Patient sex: M
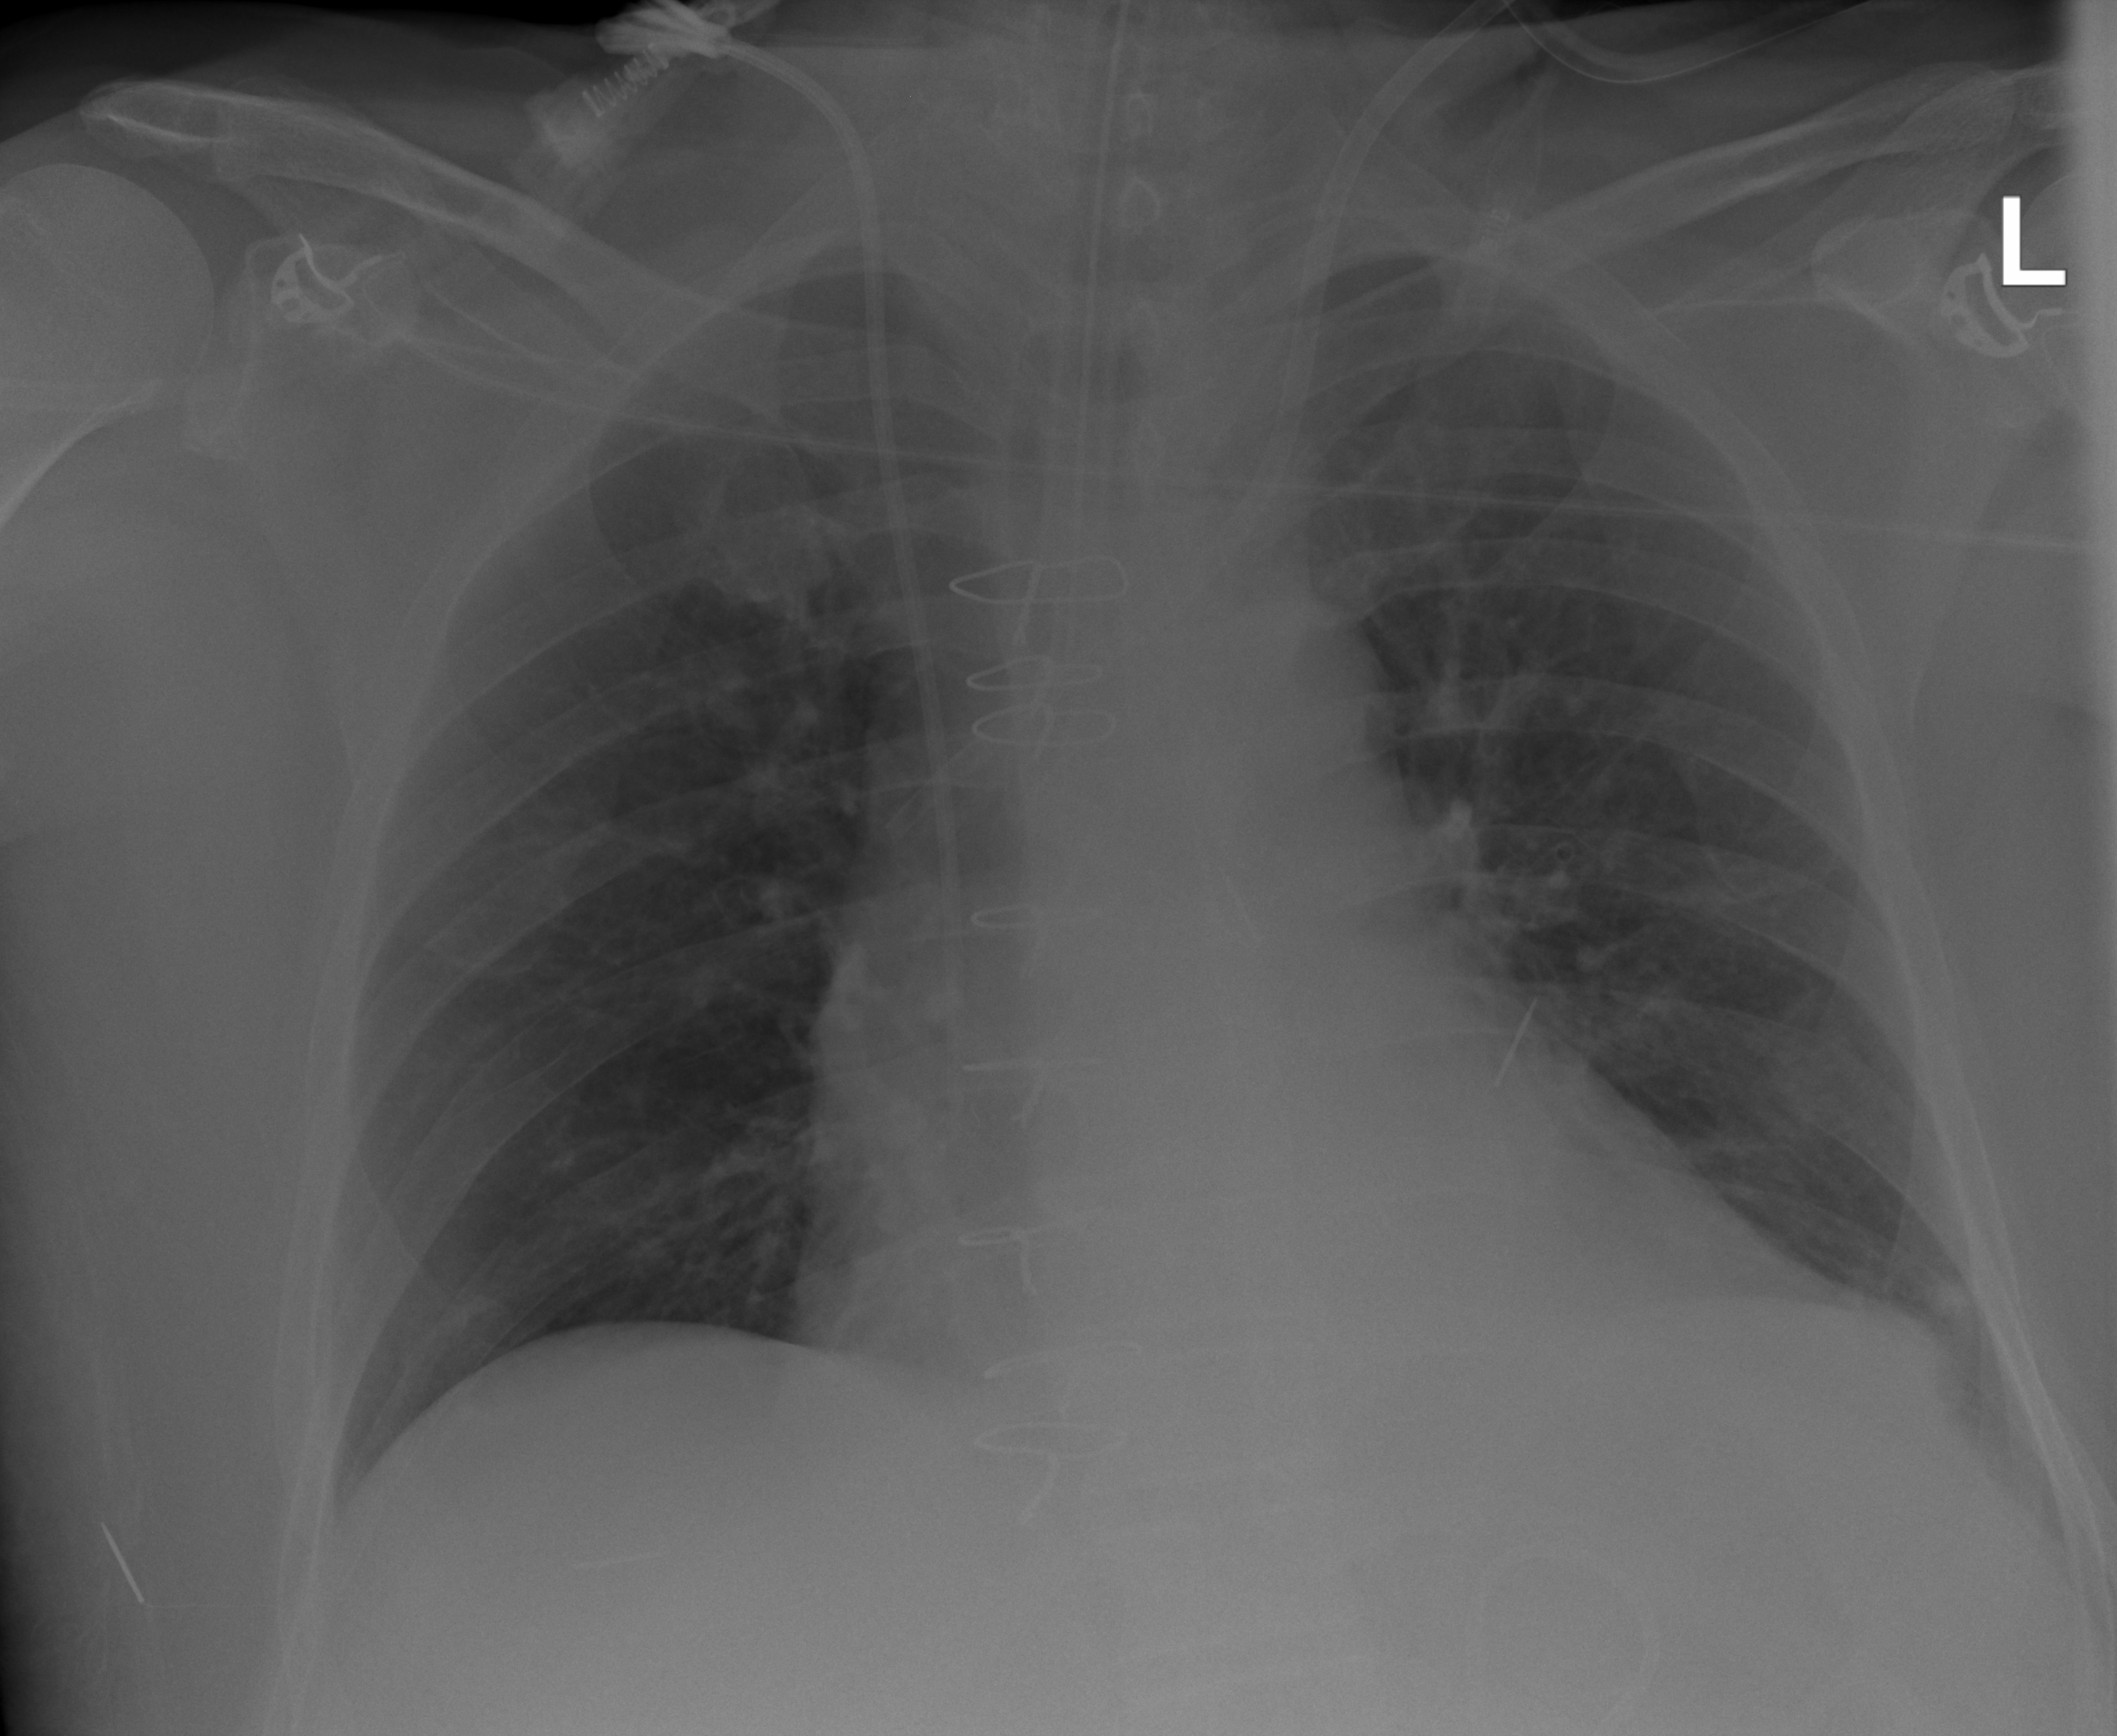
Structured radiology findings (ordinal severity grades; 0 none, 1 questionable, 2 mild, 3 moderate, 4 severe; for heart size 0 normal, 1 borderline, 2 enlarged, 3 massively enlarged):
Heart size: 2
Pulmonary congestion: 1
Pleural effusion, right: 0
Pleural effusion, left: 1
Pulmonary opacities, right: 0
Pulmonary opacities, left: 0
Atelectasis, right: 0
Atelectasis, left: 2